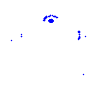
Particle: kaon